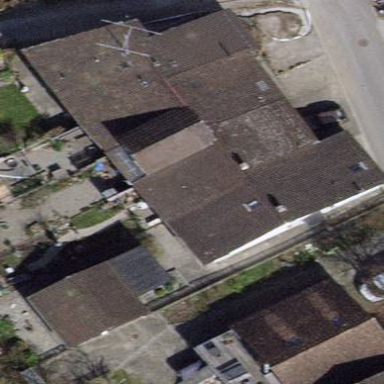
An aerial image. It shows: Terrace building with gabled roof.